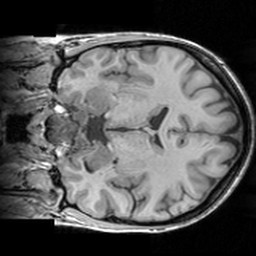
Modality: T1w
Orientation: coronal
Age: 23
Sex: female
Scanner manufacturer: siemens
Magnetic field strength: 3 T
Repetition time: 1.63 s
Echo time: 0.00311 s